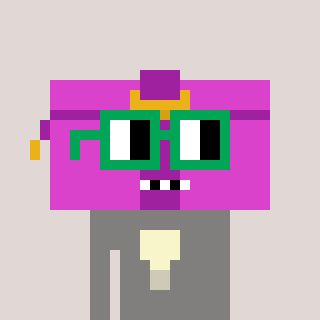
a pixel art character with square green glasses, a clutch-shaped head and a bluegrey-colored body on a warm background